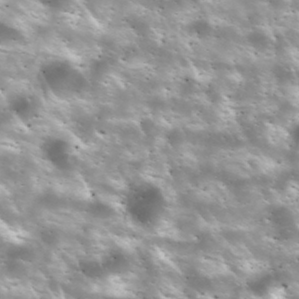
Label: non_frost